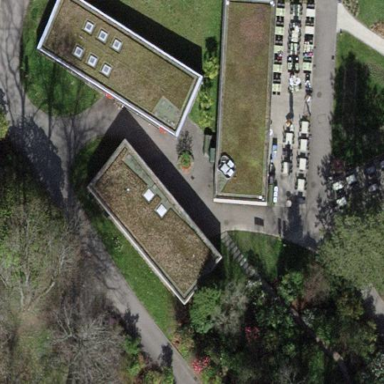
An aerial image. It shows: Building designated as toilets.